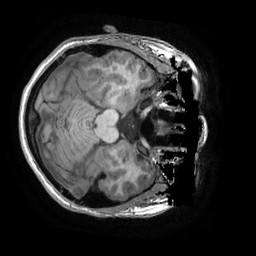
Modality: T1w
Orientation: axial
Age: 20
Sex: female
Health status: healthy
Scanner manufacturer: ge